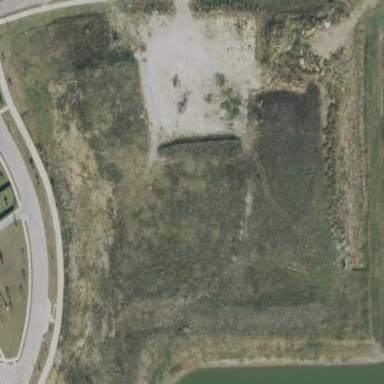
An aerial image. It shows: Brownfield site.